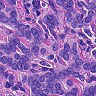
Metastatic tissue present: yes